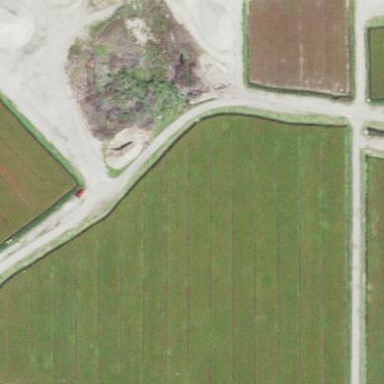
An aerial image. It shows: Farmland with cranberries as the main crop.